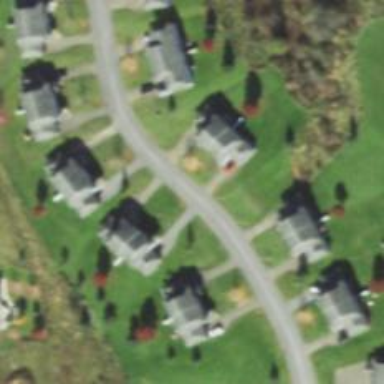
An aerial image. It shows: Residential road.